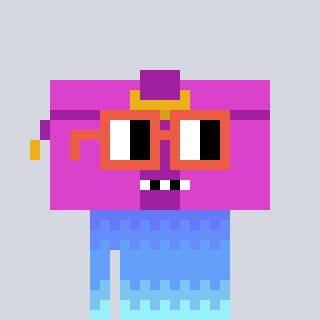
a pixel art character with square orange glasses, a clutch-shaped head and a hotbrown-colored body on a cool background